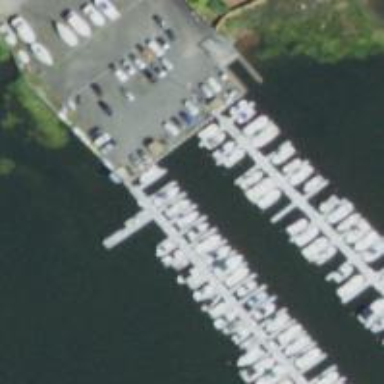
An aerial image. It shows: Pier with mooring facilities.